Question: From the UITableViewCell showsReorderControl docs:
'''
For the reordering control to appear, you must not only set this property but implement the UITableViewDataSource method tableView:moveRowAtIndexPath:toIndexPath:. In addition, if the data source implements tableView:canMoveRowAtIndexPath: to return NO, the reordering control does not appear in that designated row.
'''
I've got the both in my tableviewController :
'''
- (BOOL)tableView:(UITableView *)tableView canMoveRowAtIndexPath:(NSIndexPath *)indexPath {
return YES;
}
- (void)tableView:(UITableView *)tableView moveRowAtIndexPath:(NSIndexPath *)fromIndexPath toIndexPath:(NSIndexPath *)toIndexPath {
NSLog(@"move from:%d to:%d", fromIndexPath.row, toIndexPath.row);
//just for test
}
'''
My cell properties including re-order controls :

And yet I can't see the re-order control, what am I missing?
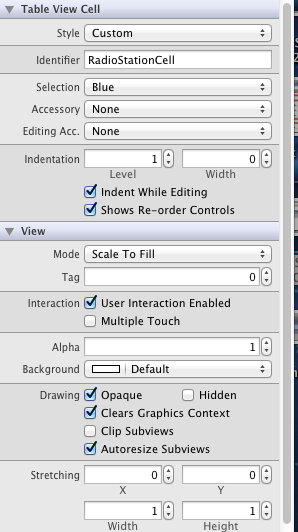
Answer: Have you put your UITableView into editing mode via
'''
[tableView setEditing:YES animated:YES];
'''
?
The first method you posted is needless, by the way, as that is the default behavior.